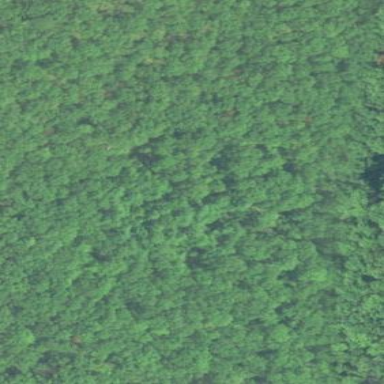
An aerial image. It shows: Mixed woodland area with various types of leaves.